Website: crate-barrel
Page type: cross-sells
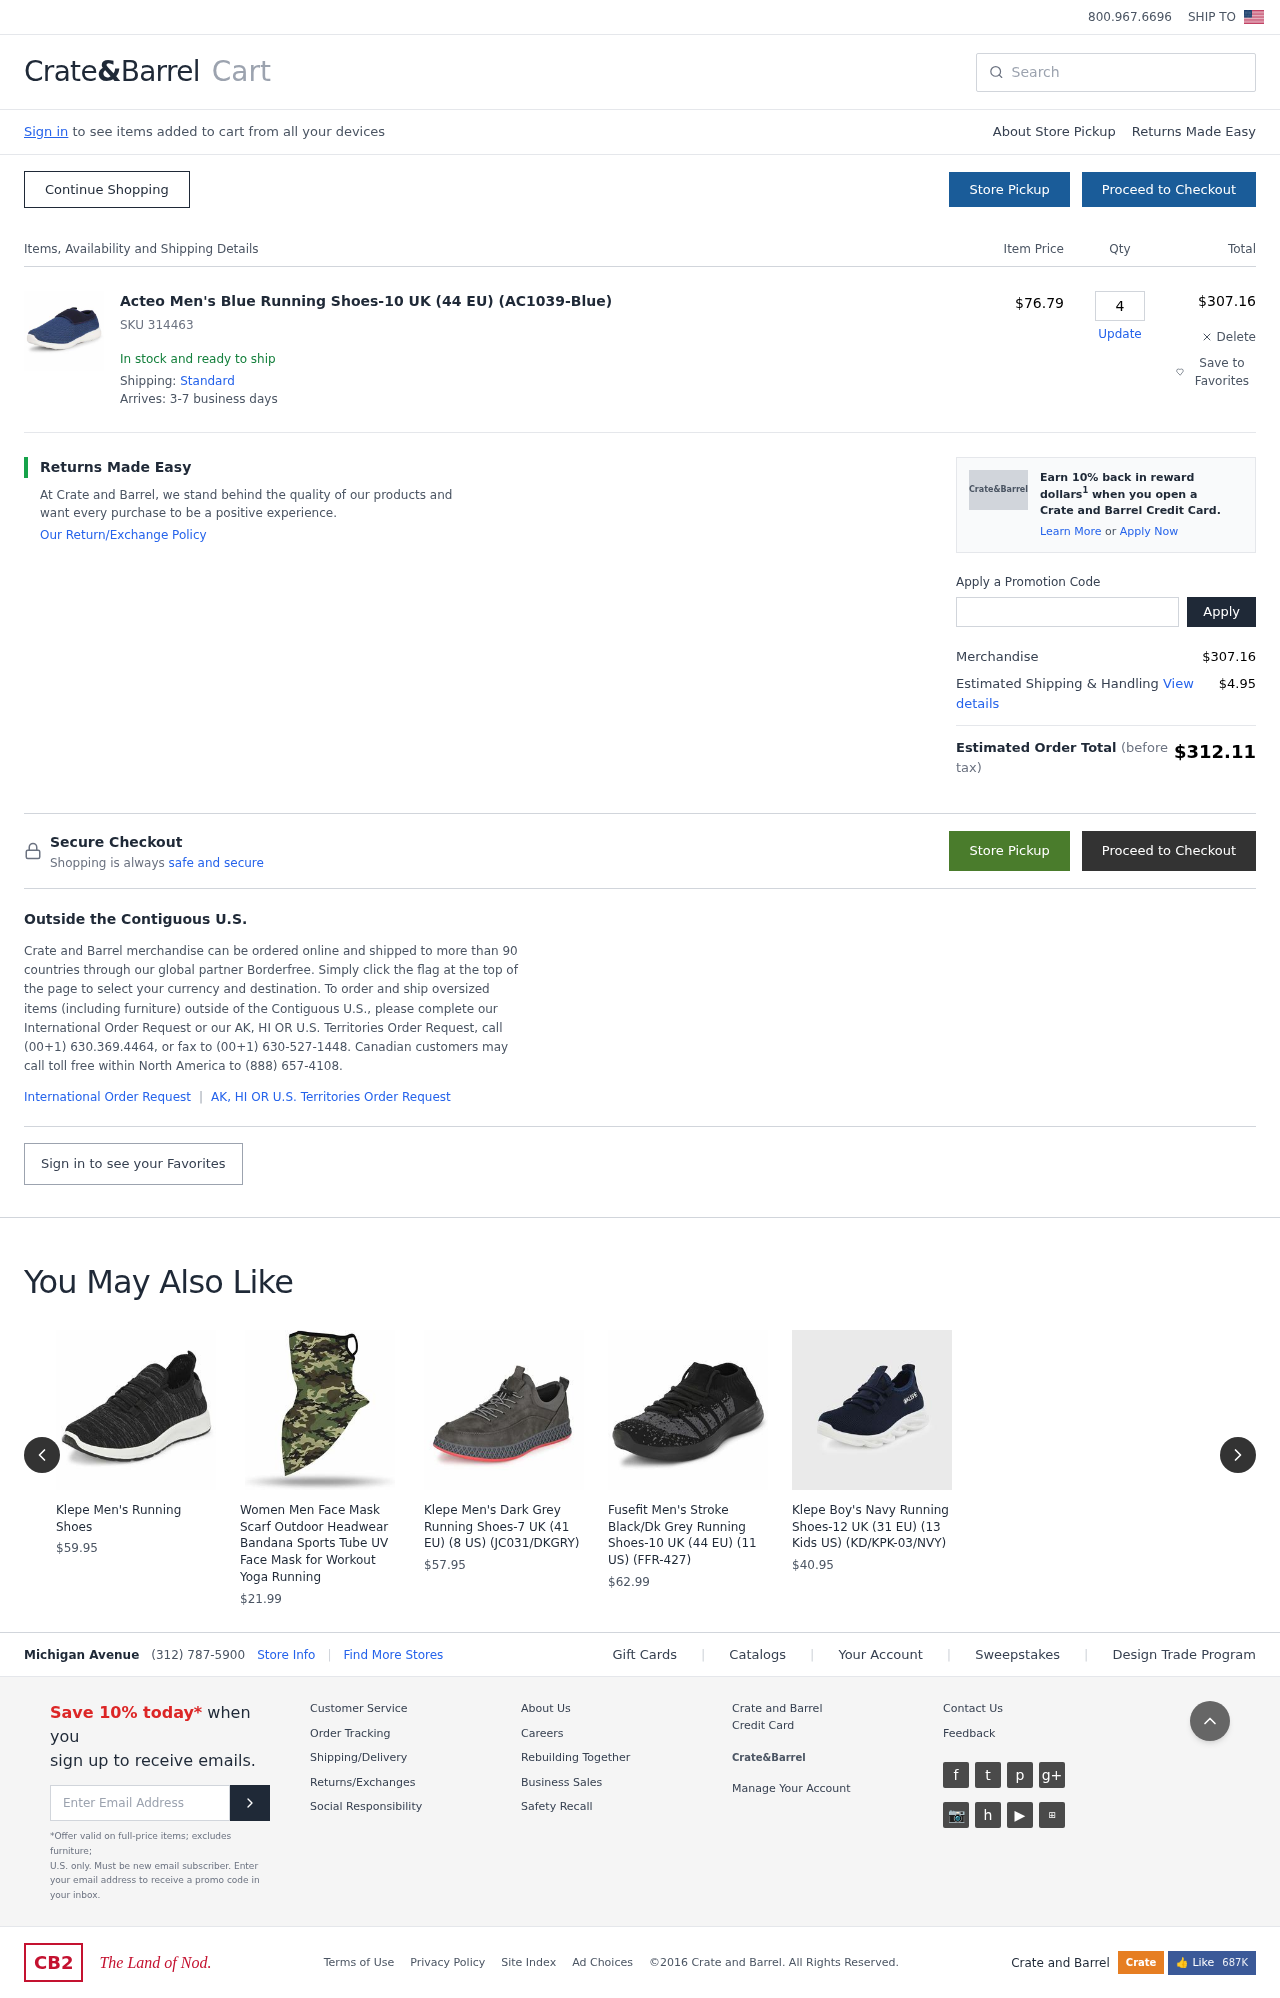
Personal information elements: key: PII_PROMO_CODE
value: ADSSAVE
Product elements: key: PRODUCT1_NAME
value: Acteo Men's Blue Running Shoes-10 UK (44 EU) (AC1039-Blue)
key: PRODUCT1_PRICE
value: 76.79
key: PRODUCT1_QUANTITY
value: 4
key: PRODUCT2_NAME
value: Klepe Men's Running Shoes
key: PRODUCT2_PRICE
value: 59.95
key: PRODUCT3_NAME
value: Women Men Face Mask Scarf Outdoor Headwear Bandana Sports Tube UV Face Mask for Workout Yoga Running
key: PRODUCT3_PRICE
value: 21.99
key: PRODUCT4_NAME
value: Klepe Men's Dark Grey Running Shoes-7 UK (41 EU) (8 US) (JC031/DKGRY)
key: PRODUCT4_PRICE
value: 57.95
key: PRODUCT5_NAME
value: Fusefit Men's Stroke Black/Dk Grey Running Shoes-10 UK (44 EU) (11 US) (FFR-427)
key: PRODUCT5_PRICE
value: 62.99
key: PRODUCT6_NAME
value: Klepe Boy's Navy Running Shoes-12 UK (31 EU) (13 Kids US) (KD/KPK-03/NVY)
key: PRODUCT6_PRICE
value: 40.95
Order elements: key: ORDER_SKU
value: SKU 314463
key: ORDER_ITEM_TOTAL
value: $307.16
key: ORDER_SUBTOTAL
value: $307.16
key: ORDER_SHIPPING_COST
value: $4.95
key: ORDER_TOTAL
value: $312.11
Search elements: key: HEADER_SEARCH
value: Search